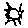
Label: sun